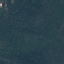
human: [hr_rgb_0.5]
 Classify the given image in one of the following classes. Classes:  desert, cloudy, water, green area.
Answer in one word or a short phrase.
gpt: green area